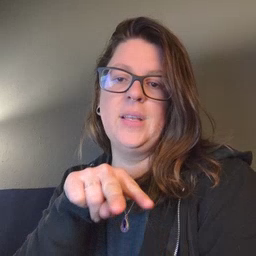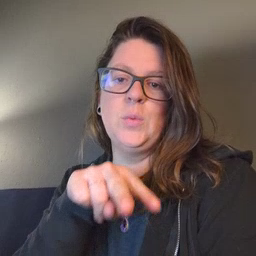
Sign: vacuum